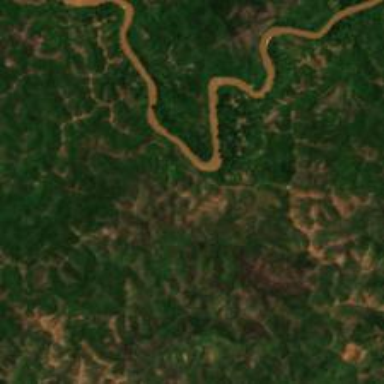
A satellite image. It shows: Beautiful view of river.